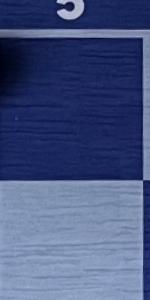
Label: Empty